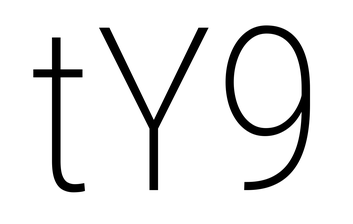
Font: Roboto_Condensed_ExtraLight